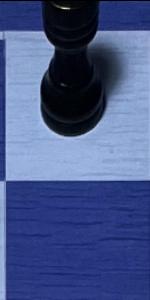
Label: Empty